Question: Looking for ideas on how to emulate this pure CSS link underline loading animation...
- <URL>-

... but without the extra markup and wraps with the link text like this pen.
- <URL>
Can animated 'background-clip' be used to "poke holes" the link underline rather than multiple 6x1 'background-image: linear-gradient' shapes animated it?
Thank you!
HTML:
'''
<a href="#">Animated link underline</a>
'''
CSS:
'''
body {background-color: #222;}
a {
color: white;
font-size: 20px;
text-decoration: none;
position: relative;
animation: underline 1s infinite;
background: linear-gradient(currentColor, currentColor) bottom / 0 1px no-repeat;
-webkit-background-clip: content-box;
}
@keyframes underline {
from {
-webkit-background-clip: content-box;
-webkit-text-fill-color: transparent;
background-size: 1px 6px;
}
to {
-webkit-background-clip: content-box;
-webkit-text-fill-color: transparent;
background-size: 1px 6px;
}
}
'''
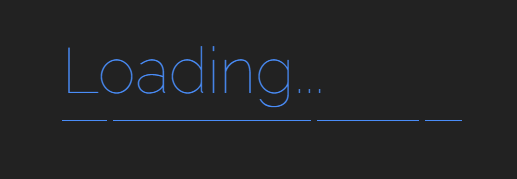
Answer: I guess you are out of luck to do this using one gradient but here is an idea that rely on mask where you will need at least 3 gradient to create the holes. The good thing is that the gradient is the same so using CSS variables we can see it as one gradient.
'''
body {
background-color: #222;
}
a {
color: white;
font-size: 30px;
text-decoration: none;
position: relative;
display: inline-block;
overflow: hidden;
}
a:before {
content: "";
position: absolute;
bottom: 0;
left: 0;
right: -150%;
height: 2px;
background: currentcolor;
--grad: linear-gradient(to right, white calc(50% - 5px), transparent calc(50% - 5px) calc(50% + 5px), white 0);
-webkit-mask: var(--grad), var(--grad), var(--grad);
-webkit-mask-size: 230% 100%, 280% 100%, 350% 100%;
-webkit-mask-position: 100% 0;
-webkit-mask-composite: destination-in;
mask: var(--grad), var(--grad), var(--grad);
mask-size: 230% 100%, 280% 100%, 350% 100%;
mask-position: 100% 0;
mask-composite: intersect;
animation: move 4s infinite ease-out;
}
@keyframes move {
100% {
-webkit-mask-position: 54% 0;
mask-position: 54% 0;
}
}
'''
'''
<a href="#">Animated link underline</a>
'''
The mask part isn't difficult. All the trick rely on the gradient and position animation.
here is a better illustration to understand the trick. The green square are the holes in the previous code:
'''
body {
background-color: #222;
}
a {
color: white;
font-size: 30px;
text-decoration: none;
position: relative;
display: inline-block;
overflow:hidden;
}
a:before {
content: "";
position: absolute;
bottom: 0;
left: 0;
right: -150%;
height: 8px;
--grad: linear-gradient(to right, transparent calc(50% - 5px), green calc(50% - 5px) calc(50% + 5px), transparent 0);
background: var(--grad), var(--grad), var(--grad);
background-size: 230% 100%, 280% 100%, 350% 100%;
background-position: 100% 0;
animation: move 4s infinite ease-out;
}
@keyframes move {
100% {
background-position: 54% 0;
}
}
'''
'''
<a href="#">Animated link underline</a>
'''
Related question to understand the calculation: <URL>
---
Another idea using only background:
'''
body {
background-color: #222;
}
a {
color: white;
font-size: 30px;
text-decoration: none;
padding-bottom:5px;
background:
linear-gradient(to right,
currentColor 0 80%,
transparent 0 calc(80% + 10px),
currentColor 0 85%,
transparent 0 calc(85% + 10px),
currentColor 0 90%,
transparent 0 calc(90% + 10px),
currentColor 0) bottom right/1000% 2px no-repeat;
animation:move 2s linear infinite;
}
.alt {
-webkit-box-decoration-break: clone;
}
@keyframes move {
100% {
background-size:calc(100% + 60px) 2px;
background-position:bottom 0 right -60px;
}
}
'''
'''
<a href="#">Animated link underline</a>
<br>
<br>
<a href="#" style="color:red;">Animated multil line<br> underline</a>
<br>
<br>
<a href="#" class="alt" style="color:pink;">Animated multil line<br> underline</a>
'''